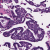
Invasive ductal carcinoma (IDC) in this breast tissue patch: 1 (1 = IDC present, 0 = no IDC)